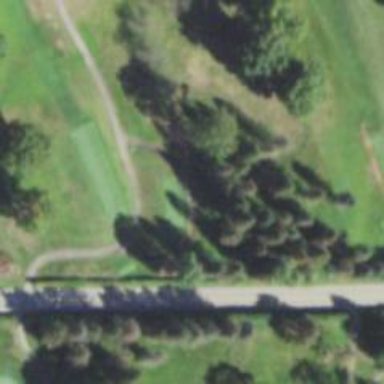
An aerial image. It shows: Path used for both walking and golf.